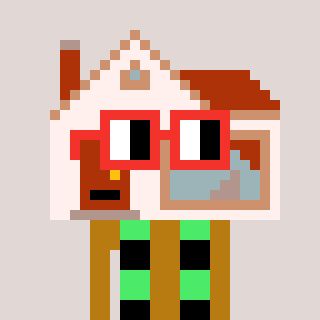
a pixel art character with square red glasses, a house-shaped head and a gold-colored body on a warm background